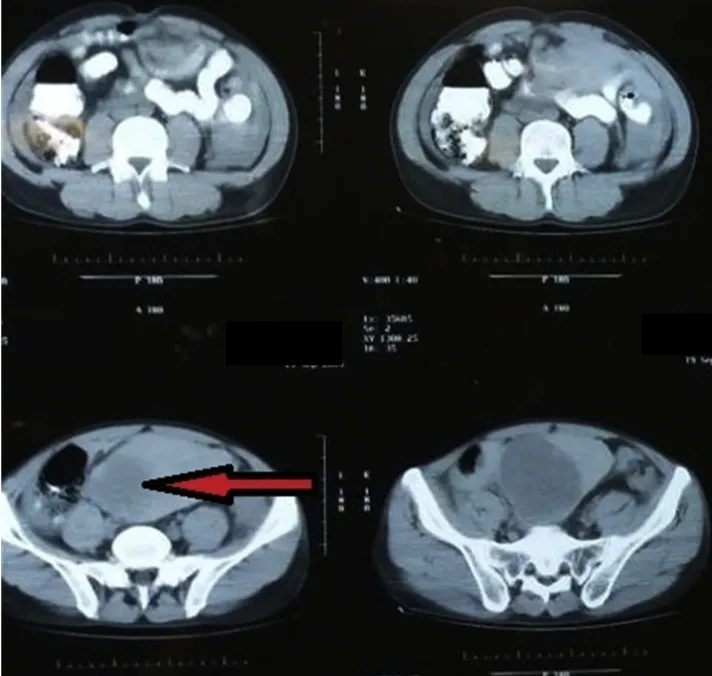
Showing mass (arrow).
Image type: radiology (ct)